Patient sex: M
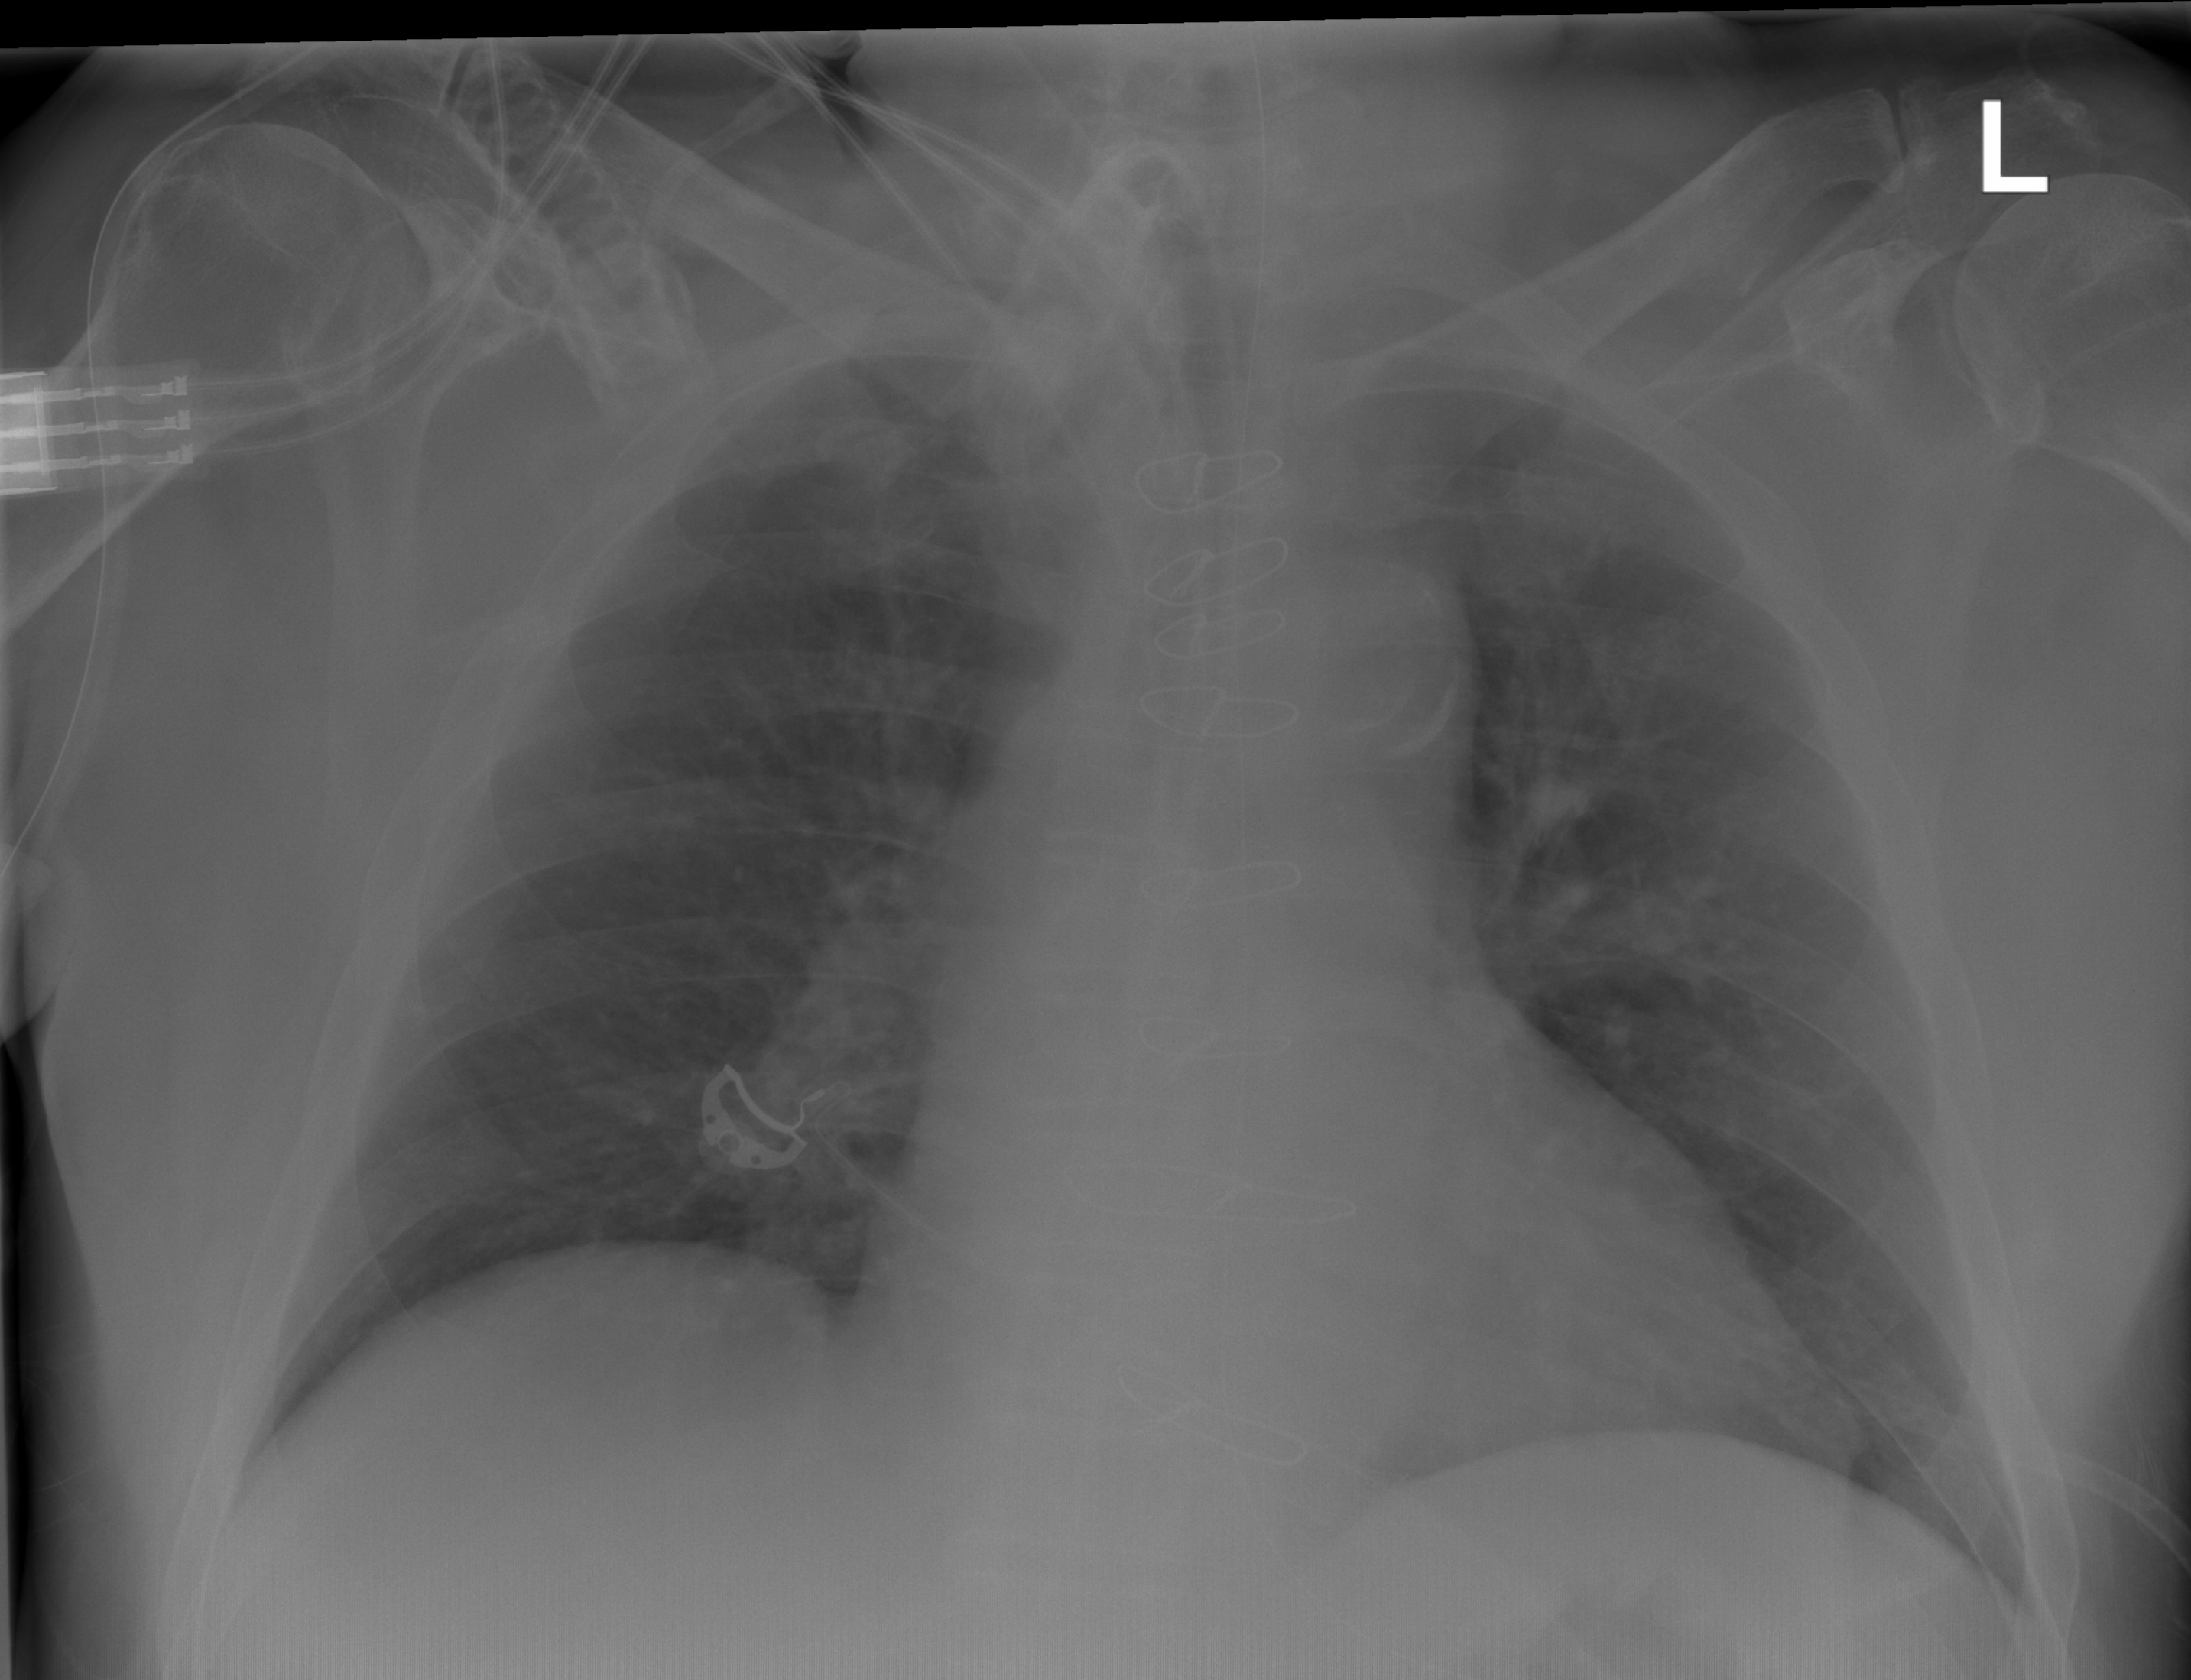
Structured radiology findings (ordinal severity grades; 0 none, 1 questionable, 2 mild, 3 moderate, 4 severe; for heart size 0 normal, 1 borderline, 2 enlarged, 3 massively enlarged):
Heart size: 2
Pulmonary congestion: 2
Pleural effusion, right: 0
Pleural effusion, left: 0
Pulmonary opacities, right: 0
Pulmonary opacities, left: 0
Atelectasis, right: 0
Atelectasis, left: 0